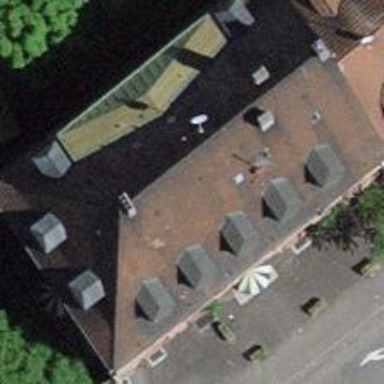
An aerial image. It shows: Hotel building.